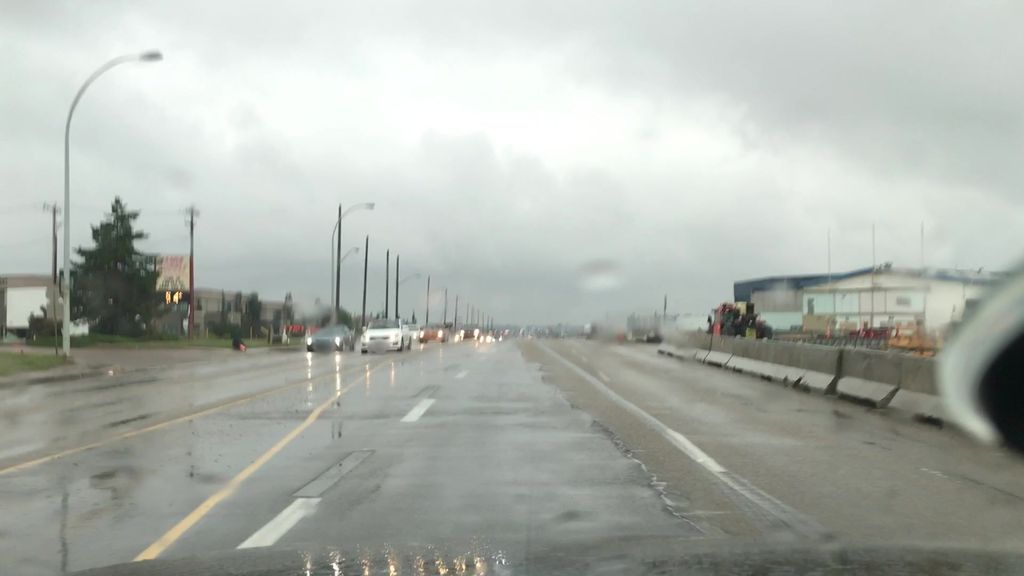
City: edmonton